Field crop: tomato
Growth stage: 1
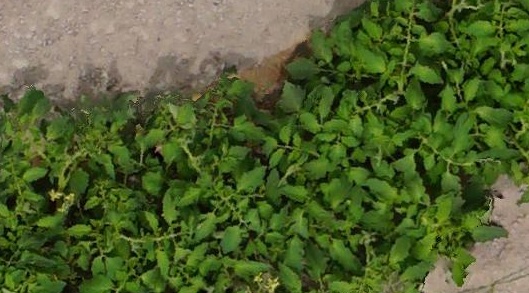
Species: tomato